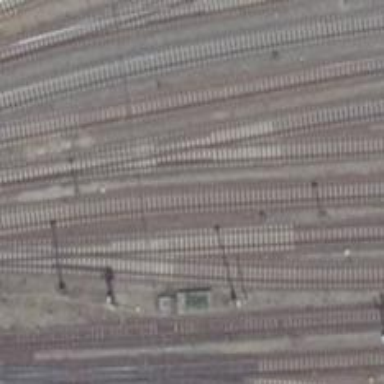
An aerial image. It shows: Electrified rail siding with contact line.